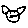
Label: cat